Question: When I input First Name, Last Name and other information in the 'JTextField' of 'JFrame1'
and then click button next, the inputted data will display all inputted data on last 'JFrame'.
Example: this is animated gif, the last frame is what I want, cause I still don't know how to make it:

How can I do this? I'm sorry if this is a newbie question but I'm learning..
I am using NetBeans GUI builder.
EDIT:
I created like this idk if i'm doing it right...
'''
public class User {
private String username;
private String password;
public User() {
username = null;
password = null;
}
public User getUser() {
User user = new User();
username = TexUsername.getText();
return user;
}
}
'''
and in my DisplayFrame is i don't know what put inside
'''
public void setUser(User user) {
// idk what to put here... maybe the jLabel? please help
}
'''
the button on my 'StudentRegistrationForm_1.java'
'''
private void jButton_NextActionPerformed(java.awt.event.ActionEvent evt) {
try {
User user = new User(TexUsername.getText(),Password.getPassword());
StudentRegistrationForm_3 form = new StudentRegistrationForm_3(user);
form.setUser(user);
this.dispose();
} catch(Exception e){JOptionPane.showMessageDialog(null, e);}
/*
new StudentRegistrationForm_2().setVisible(true);
this.dispose();*/
}
'''
and the class
'''
public class User {
private String name;
private char[] password;
public User(String name, char[] password) {
this.name = name;
this.password = password;
}
public String getName() {
return name;
}
public char[] getPassword() {
return password;
}
}
public User getUser() {
User user = new User(TexUsername.getText(), Password.getPassword());
return user;
}
'''
while the 'StudentRegistrationForm_3'
I added a constructor and method like this
'''
StudentRegistrationForm_3(User user) {
name.setText(user.getName());
}
public void setUser(User user) {
name.setText(user.getName());
}
'''
idk why still gave me null... even I input the value on username and password..
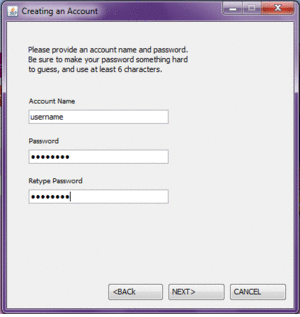
Answer: Passing information from part of your application to another will depend on the structure of your program.
At the basic level, I would recommend wrapping the values from the first screen into some kind of custom object. Let's user 'User'.
'User' would store the properties of 'accountName' and 'password' as 'private' instance fields, which would be accessible via getters.
Basically, you would have some kind of getter on the first screen that would generate the 'User' object and pass it back to the caller.
The second screen would either take a 'User' object as a parameter to the constructor or as setter.
Presumbably, you would then pass the 'User' object from your editor pane to your view pane within the 'actionPerformed' method of your 'JButton'
For example...
'''
public class NewAccountPane extends JPanel {
/*...*/
public User getUser() {
User user = new User();
/* Take the values from the fields and apply them to the User Object */
return user;
}
}
public class AccountDetailsPane extends JPanel {
/*...*/
public void setUser(User user) {
/* Take the values from the User object
* and apply them to the UI components
*/
}
}
'''
And in your 'actionPerformed' method...
'''
public void actionPerformed(ActionEvent evt) {
User user = instanceOfNewAccountPane.getUser();
instanceOfAccountDetailPane.setUser(user);
// Switch to instanceOfAccountDetailPane
}
'''
Your user object is almost right, but I would get rid of the 'getUser' method. The 'User' object should have no concept of the UI not should it need to interact with it directly...
So instead of...
'''
public class User {
private String username;
private String password;
public User() {
username = null;
password = null;
}
public User getUser() {
User user = new User();
username = TexUsername.getText();
return user;
}
}
'''
I'd be tempered to do something like...
'''
public class User {
private String username;
private char[] password;
public User(String username, char[] password) {
this.username = username;
this.password = password;
}
public String getUserName() {
return username;
}
public char[] getPassword() {
return password;
}
}
'''
So when you called 'getUser' from your 'NewAccountPane', you would construct the 'User' object based on the values of the fields on the form.
'''
import java.awt.BorderLayout;
import java.awt.CardLayout;
import java.awt.EventQueue;
import java.awt.GridBagConstraints;
import java.awt.GridBagLayout;
import java.awt.event.ActionEvent;
import java.awt.event.ActionListener;
import javax.swing.JButton;
import javax.swing.JFrame;
import javax.swing.JLabel;
import javax.swing.JPanel;
import javax.swing.JPasswordField;
import javax.swing.JTextField;
import javax.swing.UIManager;
import javax.swing.UnsupportedLookAndFeelException;
public class Passon {
public static void main(String[] args) {
new Passon();
}
private JPanel basePane;
private EditorPane editorPane;
private DisplayPane displayPane;
public Passon() {
EventQueue.invokeLater(new Runnable() {
@Override
public void run() {
try {
UIManager.setLookAndFeel(UIManager.getSystemLookAndFeelClassName());
} catch (ClassNotFoundException | InstantiationException | IllegalAccessException | UnsupportedLookAndFeelException ex) {
ex.printStackTrace();
}
JFrame frame = new JFrame("Testing");
frame.setDefaultCloseOperation(JFrame.EXIT_ON_CLOSE);
basePane = new JPanel(new CardLayout());
basePane.add((editorPane = new EditorPane()), "Editor");
basePane.add((displayPane = new DisplayPane()), "Display");
((CardLayout)basePane.getLayout()).show(basePane, "Editor");
frame.add(basePane);
JPanel buttons = new JPanel();
JButton next = new JButton("Next >");
buttons.add(next);
frame.add(buttons, BorderLayout.SOUTH);
next.addActionListener(new ActionListener() {
@Override
public void actionPerformed(ActionEvent e) {
CardLayout layout = (CardLayout) basePane.getLayout();
displayPane.setUser(editorPane.getUser());
layout.show(basePane, "Display");
((JButton)e.getSource()).setEnabled(false);
}
});
frame.pack();
frame.setLocationRelativeTo(null);
frame.setVisible(true);
}
});
}
public class User {
private String name;
private char[] password;
public User(String name, char[] password) {
this.name = name;
this.password = password;
}
public String getName() {
return name;
}
public char[] getPassword() {
return password;
}
}
public class EditorPane extends JPanel {
private JTextField name;
private JPasswordField password;
public EditorPane() {
setLayout(new GridBagLayout());
GridBagConstraints gbc = new GridBagConstraints();
gbc.gridx = 0;
gbc.gridy = 0;
add(new JLabel("User: "), gbc);
gbc.gridy++;
add(new JLabel("Password: "), gbc);
gbc.gridy = 0;
gbc.gridx++;
name = new JTextField(20);
password = new JPasswordField(20);
add(name, gbc);
gbc.gridy++;
add(password, gbc);
}
public User getUser() {
User user = new User(name.getText(), password.getPassword());
return user;
}
}
public class DisplayPane extends JPanel {
private JLabel name;
public DisplayPane() {
name = new JLabel();
setLayout(new GridBagLayout());
add(name);
}
public void setUser(User user) {
name.setText(user.getName());
}
}
}
'''
Passing values is a fundamental principle to programming.
In your code, you have two choices to that I can see..
In the 'jButton_NextActionPerformed' of your 'StudentRegistrationForm_1' class, you are currently doing this...
'''
private void jButton_NextActionPerformed(java.awt.event.ActionEvent evt) {
new StudentRegistrationForm_3().setVisible(true);
// How is StudentRegistrationForm_3 suppose to reference the User object??
User user = new User(TexUsername.getText(),Password.getPassword());
this.dispose();
}
'''
But there is no way for 'StudentRegistrationForm_3' to access the 'User' object you have created.
In the 'jButton_NextActionPerformed' of your 'StudentRegistrationForm_1' class, you can either pass the 'User' object to the constructor of the instance of 'StudentRegistrationForm_3' that you create
'''
private void jButton_NextActionPerformed(java.awt.event.ActionEvent evt) {
User user = new User(TexUsername.getText(),Password.getPassword());
new StudentRegistrationForm_3(user).setVisible(true);
this.dispose();
}
'''
Or modify 'StudentRegistrationForm_3' to have a method that accepts a 'User' object
'''
private void jButton_NextActionPerformed(java.awt.event.ActionEvent evt) {
User user = new User(TexUsername.getText(),Password.getPassword());
StudentRegistrationForm_3 form = new StudentRegistrationForm_3(user);
form.setUser(user);
this.dispose();
}
'''
Either way, you will need to modify the 'StudentRegistrationForm_3' class to support this.